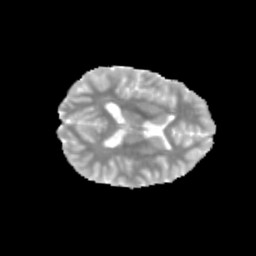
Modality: MD
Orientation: axial
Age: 12
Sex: female
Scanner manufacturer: siemens
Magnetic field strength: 3 T
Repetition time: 3.8 s
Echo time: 0.07 s